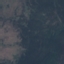
Land use / land cover: HerbaceousVegetation